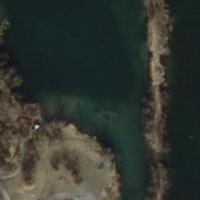
EUNIS habitat code: 15
Species observed at this site:
Cygnus olor